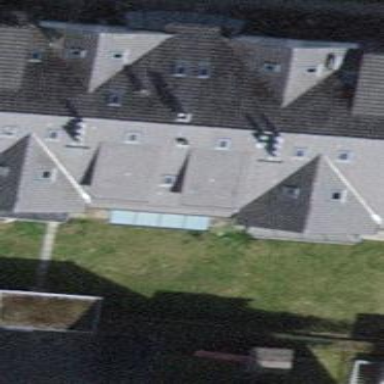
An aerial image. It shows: Gabled roof adorns the apartments building.